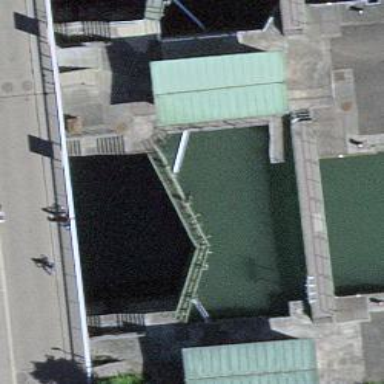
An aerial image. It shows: Lock gate on waterway.